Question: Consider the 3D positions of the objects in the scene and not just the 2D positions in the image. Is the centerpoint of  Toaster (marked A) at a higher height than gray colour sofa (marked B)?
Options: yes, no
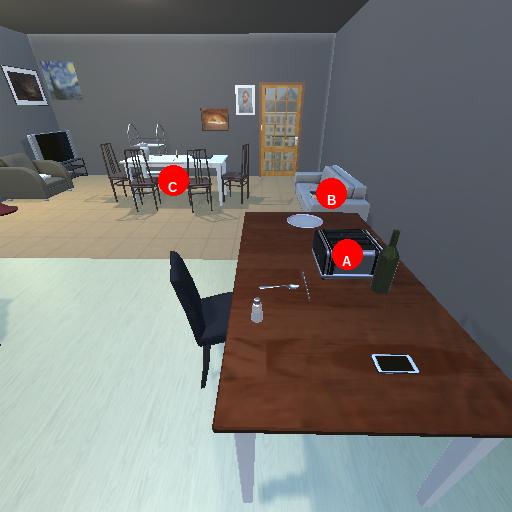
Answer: yes